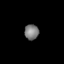
Tissue: lung
Cell type: Myeloid cells
Senescence score: 0.1554
Nuclear area (px): 212
Mean DAPI intensity: 124.165